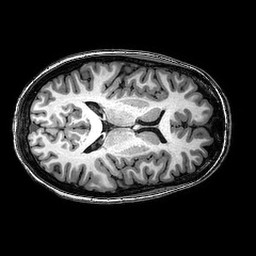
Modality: T1w
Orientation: axial
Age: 24
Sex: female
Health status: healthy
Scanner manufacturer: philips
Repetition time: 0.008183 s
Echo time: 0.00376 s